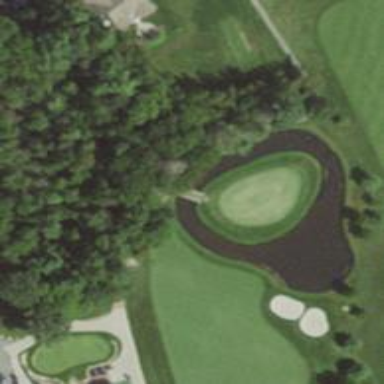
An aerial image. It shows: Path for both road and golf.